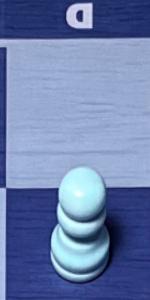
Label: Pawn_White